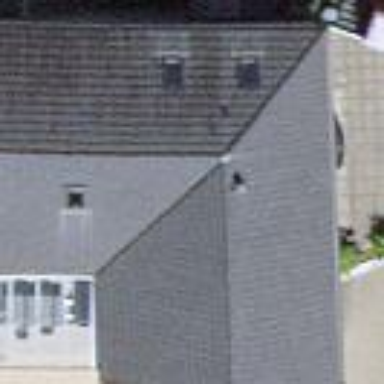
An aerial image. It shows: Simple house.